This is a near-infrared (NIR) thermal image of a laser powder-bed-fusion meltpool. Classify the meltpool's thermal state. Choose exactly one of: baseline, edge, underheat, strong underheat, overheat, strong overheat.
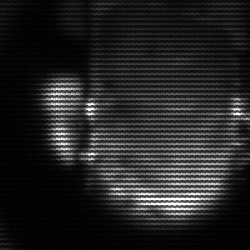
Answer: baseline